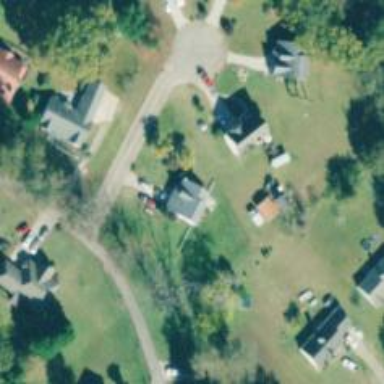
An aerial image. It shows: Driveway.